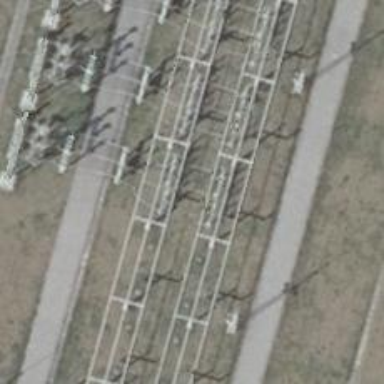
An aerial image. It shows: Power line with 3 cables in bay configuration.